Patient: sex M, age 29
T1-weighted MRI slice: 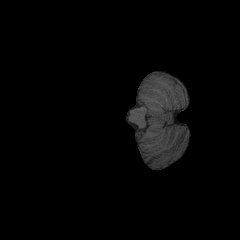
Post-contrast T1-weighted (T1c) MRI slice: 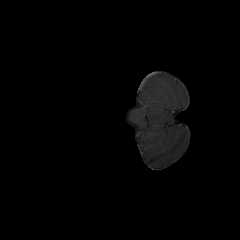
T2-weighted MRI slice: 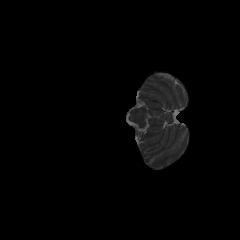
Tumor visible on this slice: no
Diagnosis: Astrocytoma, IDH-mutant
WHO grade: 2